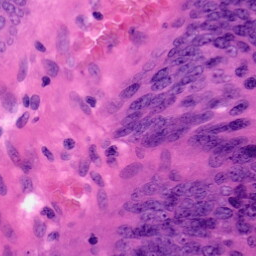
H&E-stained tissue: Colon